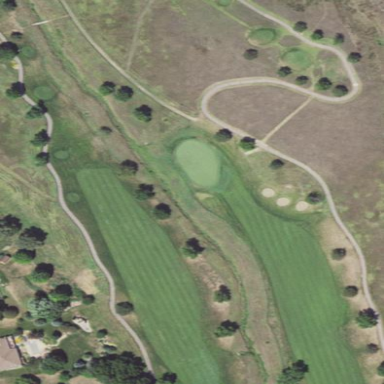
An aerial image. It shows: Golf fairway surrounded by grass.